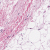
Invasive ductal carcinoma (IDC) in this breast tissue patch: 0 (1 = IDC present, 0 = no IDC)